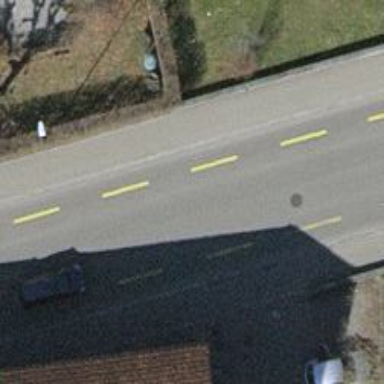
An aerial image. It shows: Primary highway with asphalt surface and designated lane for cyclists.